Question: I have a tabbar application. Second tab had a drill down table list with Navigation Controller. I also want to implement a segmented control inside a tool bar that shows different table entries as per the selected switch in segmented control. I am a little confused as to how to implement this?
Screen-shot -

This is the view in second tab controller an instance of the generic UIViewController. Blue Background is a UIView that contains a segmented control (1,2,3,4). The steel blue navigation bar at the top is a simulated UI Element from Interface Builder. I need to put a navigation Controller such that it has a list table view that changed depending on the switch selected in segmented control UI.
I have following options
1. Add UINavController as root controller for second tab directly with table view inside it. In that case how do I accomodate the UIToolbar having segmented control?
2. I add UISegmentedControl as part of the view of Second Tab's view controller and add navigation based table view as another element to that view. Is this doable? How can I add a nav based controller to a UIView and control the frame so that it does not cover the UIToolBar.
I hope I am making sense. Please lemme know if you have any suggestions. Thanks.
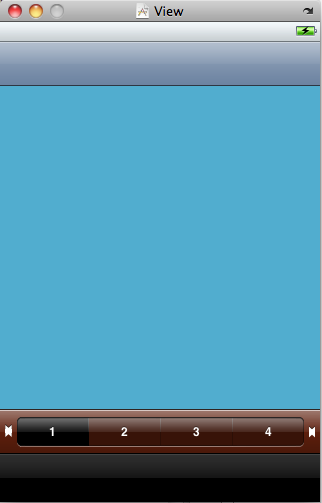
Answer: This is how I achieved it. In IB, in MainWindow.xib where I have a tabbarController, I made the class identity of the second tab to a UINavigationConrtroller. Then I made the main view Controller for second tab that had the segmented control and the Table View as a rootViewController to the NavigationController. This functioning exactly as I wanted. Thanks all for your help.